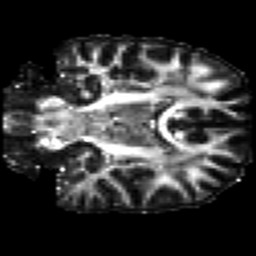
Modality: FA
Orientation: coronal
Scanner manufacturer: siemens
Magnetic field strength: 3 T
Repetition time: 7.8 s
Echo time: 0.09 s